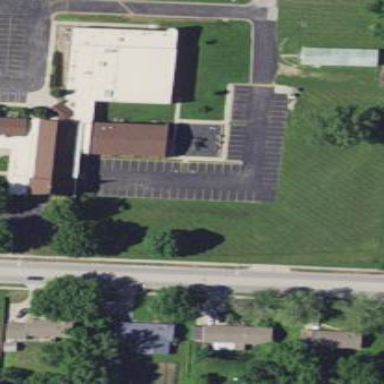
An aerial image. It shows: Building serving as place of worship.